Interaction volume radius: 5 \u00c5
Interaction volume height: 10 \u00c5
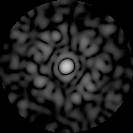
Disorder parameter: 0.8643